Question: Currently I'm doing a project: control motor through webpage. My webpage will send data to a S7 1200 PLC which then will control the motor. This is how my webpage looks like:

When I click on the power button, it will send data to PLC (if it send 1 then PLC starts the motor else the motor will stop. The power button is a checkbox type, I style it to look like a button using css.
This is the html code for the power button in my main file 'index.html':
'''
<tr>
<th align="left" style="text-align:justify" id ="start"> START MOTOR
</th>
<th class="button off"><span class = "fa fa-power-off"></span><input type="checkbox" id='"webdata".Start'/>
</th>
</tr>
'''
This is html code to show the status of motor if it's running or not:
'''
<tr>
<th align="left" style="text-align:justify">STATUS:
</th>
<th id="Status_Run">STOP
</th>
</tr>
'''
This is my css to style the power button:
'''
.button {
float: right;
position: relative;
height: 55px;
width: 55px;
border-radius: 50%;
cursor: pointer;
box-shadow: -1px -1px 0px 3px rgb(34,34,34),
0px 7px 20px 3px rgb(17,17,17),
inset 0px 4px 2px 0px rgba(250, 250, 250, .2),
inset 1px -9px 35px 3px rgba(0, 0, 0, .5);
background-color: rgb(83,87,93);
top: 1px;
//color: #fff;
//text-shadow: 0px 0px 3px rgb(250,250,250);
outline: none;
left: -13px;
transform: translate3d(0,0,0);
transition: 0.5s;
}
.button input[type=checkbox] {
-webkit-appearance: none;
}
.button.on {
width: 55px;
content: "";
display: block;
height: 55px;
position: relative;
border-radius: 50%;
//-webkit-box-shadow: inset 0 1px 2px #F83953, inset 0 6px 1px 1px rgba(144, 59, 59,1);
transform: translate3d(-2px,3px,0);
transition: 0.5s;
//top: -2px;
background-color: rgb(83,87,93);
box-shadow: 0px 0px 0px 0px rgb(34,34,34),
0px 3px 7px 0px rgb(17,17,17),
inset 0px 0px 0px 3px cyan,
inset 0px -10px 35px 5px rgba(0, 0, 0, .5);
}
.button .fa {
position: relative;
top: 50%;
left: 50%;
transform: translate(-50%,-50%);
font-size: 2em;
color: #0c0c0c;
}
.button.on .fa {
color: aqua;
text-shadow: 0px 0px 20px #ffffff,
0px -3px 30px #01bbf8;
}
'''
This is Jquery code to send data to the PLC:
'''
var checkbox;
nodes.forEach(function buttonStatus (buttonControl) {
if (buttonControl.className == ("button on")) {
buttonControl.lastElementChild.checked = true;
}
buttonControl.addEventListener("click", function toggleSwitch() {
if (buttonControl.className === "button on") {
buttonControl.className = 'button off';
} else {
buttonControl.className = ("button on");
}
checkbox = buttonControl.lastElementChild;
checkbox.checked = !checkbox.checked;
url="IO.htm";
var ival = +checkbox.checked;
var sdata = checkbox.id;
//alert(ival);
sdata=escape(sdata)+'='+ival;
alert(sdata);
$.post(url,sdata,function(result,status){});
}, false);
});
'''
When I click on the power button, the 'class = "button off"' turns into 'class = "button on"' the power button is glowing like what I style it. It will send a request to the IO.htm file. The request looks like this: '%22webdata.Start%22=1'.
This is IO.htm:
'''
<!-- AWP_In_Variable Name='"webdata".Start' --> {"Status" : ":="webdata".Start:"}
'''
The '<!-- AWP_In_Variable Name='"webdata".Start' -->' allows me to write data to the tag name "webdata".Start in the PLC. If I send a request '%22webdata.Start%22=1' to this IO.htm file then the tag "webdata".Start in PLC will modify to 1 then the motor start running. The ':="webdata".Start:' allows me to see the status of the tag "webdata".Start. If motor is running, then '"Status" : 1'.
This is jQuery code to update status of motor to my index.html file:
'''
$.ajaxSetup({ cache: false });
setInterval(function() {
url="IO.htm";
$.getJSON(url, function(result){
if(result["Status"]==0) {
$('#Status_Run').text("STOP");
}
else {
$('#Status_Run').text("RUNNING");
}
});
},1000);
'''
If the Status is 1 then in the '<th id="Status_Run"> </th>' will show Running, else it will show Stop.
My problem is when I click the power button, the button glowing, the Status show Running and the motor that connected to PLC, is running too. When I reload my webpage, 'class = "button on"' now returns to 'class = "button off"', the Status still show running of course, motor still running. All I want is when I reload my webpage, the power button must remain its glowing state while the status showing Running. I can't find a solution.
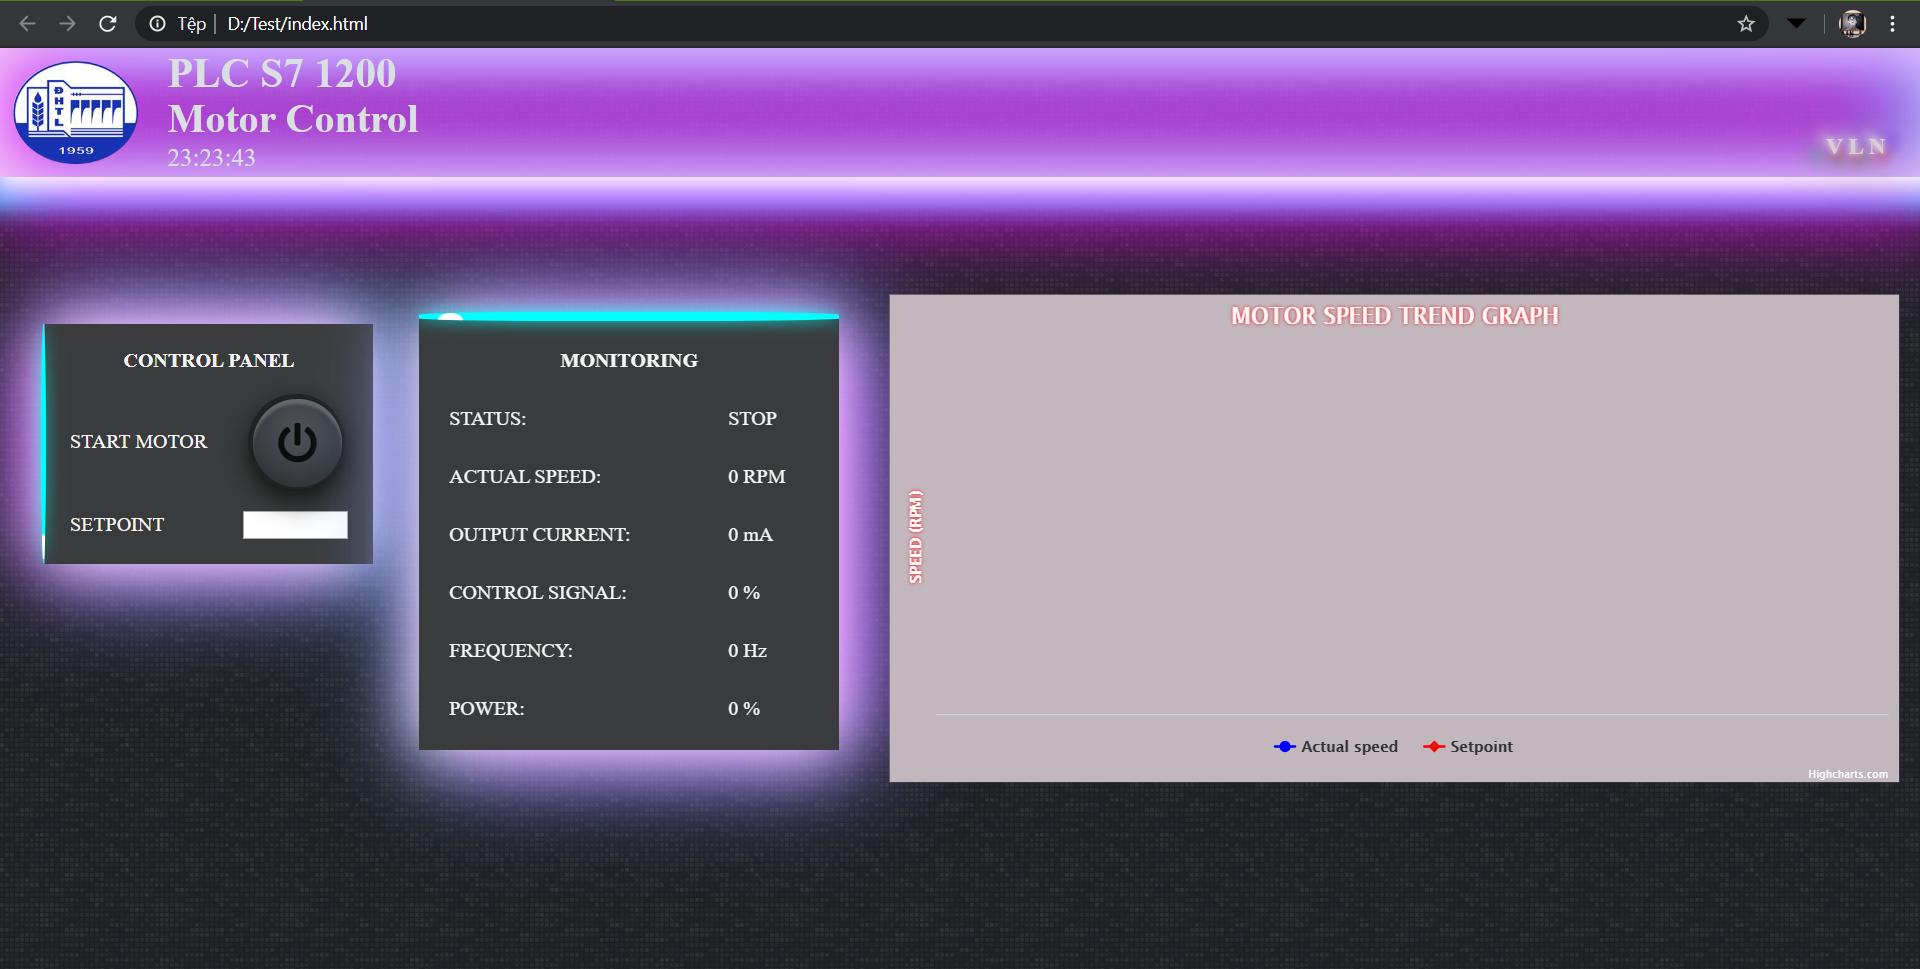
Answer: You should use session storage to keep your state, on of off. This way it won't reset until you restart your browser. For example:
'''
sessionStorage.setItem("state", "off");
$(".button").on("click", function() {
if (sessionStorage.getItem("state") == "off") {
sessionStorage.setItem("state", "on");
$(this).removeClass("off");
$(this).addClass("on");
} else {
sessionStorage.setItem("state", "off");
$(this).removeClass("on");
$(this).addClass("off");
}
}
'''